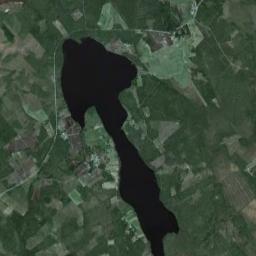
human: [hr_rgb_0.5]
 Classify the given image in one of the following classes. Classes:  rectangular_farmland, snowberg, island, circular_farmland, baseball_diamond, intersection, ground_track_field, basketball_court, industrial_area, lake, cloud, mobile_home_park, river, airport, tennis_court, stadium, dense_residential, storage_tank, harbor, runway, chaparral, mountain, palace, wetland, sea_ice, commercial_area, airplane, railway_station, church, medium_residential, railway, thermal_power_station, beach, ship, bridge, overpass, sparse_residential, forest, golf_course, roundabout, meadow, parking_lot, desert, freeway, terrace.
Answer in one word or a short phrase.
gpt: lake